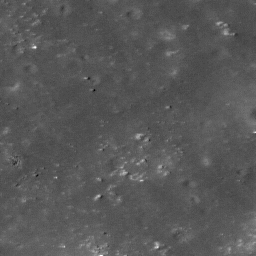
Host type: background_regolith
Lunar coordinates: latitude nan, longitude nan